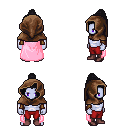
a pixel art fantasy rpg character, male body template, dark elf, purple skin, pink cape, red pants, raven long topknot hairstyle, cloth hood, leather bracers, maroon shoes, four views (front, back, left, right), 2x2 character sprite sheet, small pixel art, hard edges, no anti-aliasing